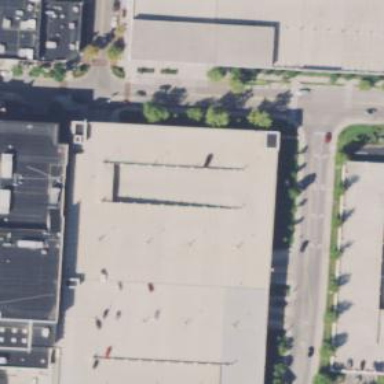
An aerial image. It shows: Multi-storey parking building.